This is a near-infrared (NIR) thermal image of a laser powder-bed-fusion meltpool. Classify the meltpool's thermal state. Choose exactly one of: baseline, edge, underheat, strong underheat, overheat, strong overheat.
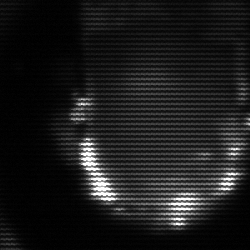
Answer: baseline